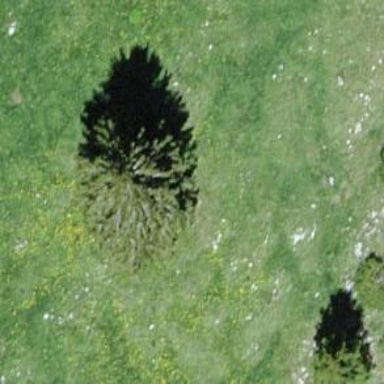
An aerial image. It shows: Needle-leaved tree in nature.